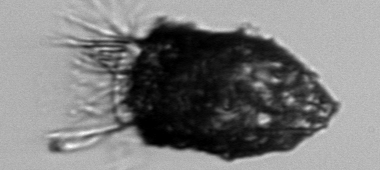
Label: Stenosemella_pacifica